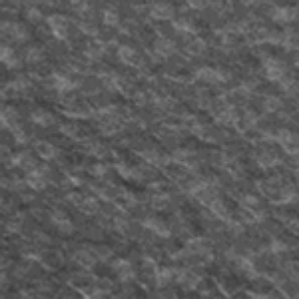
Label: frost